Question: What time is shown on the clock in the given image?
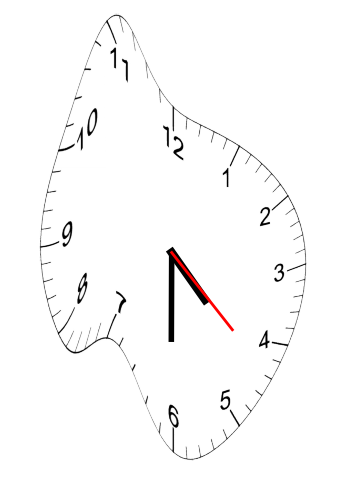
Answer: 04:30:22